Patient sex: M
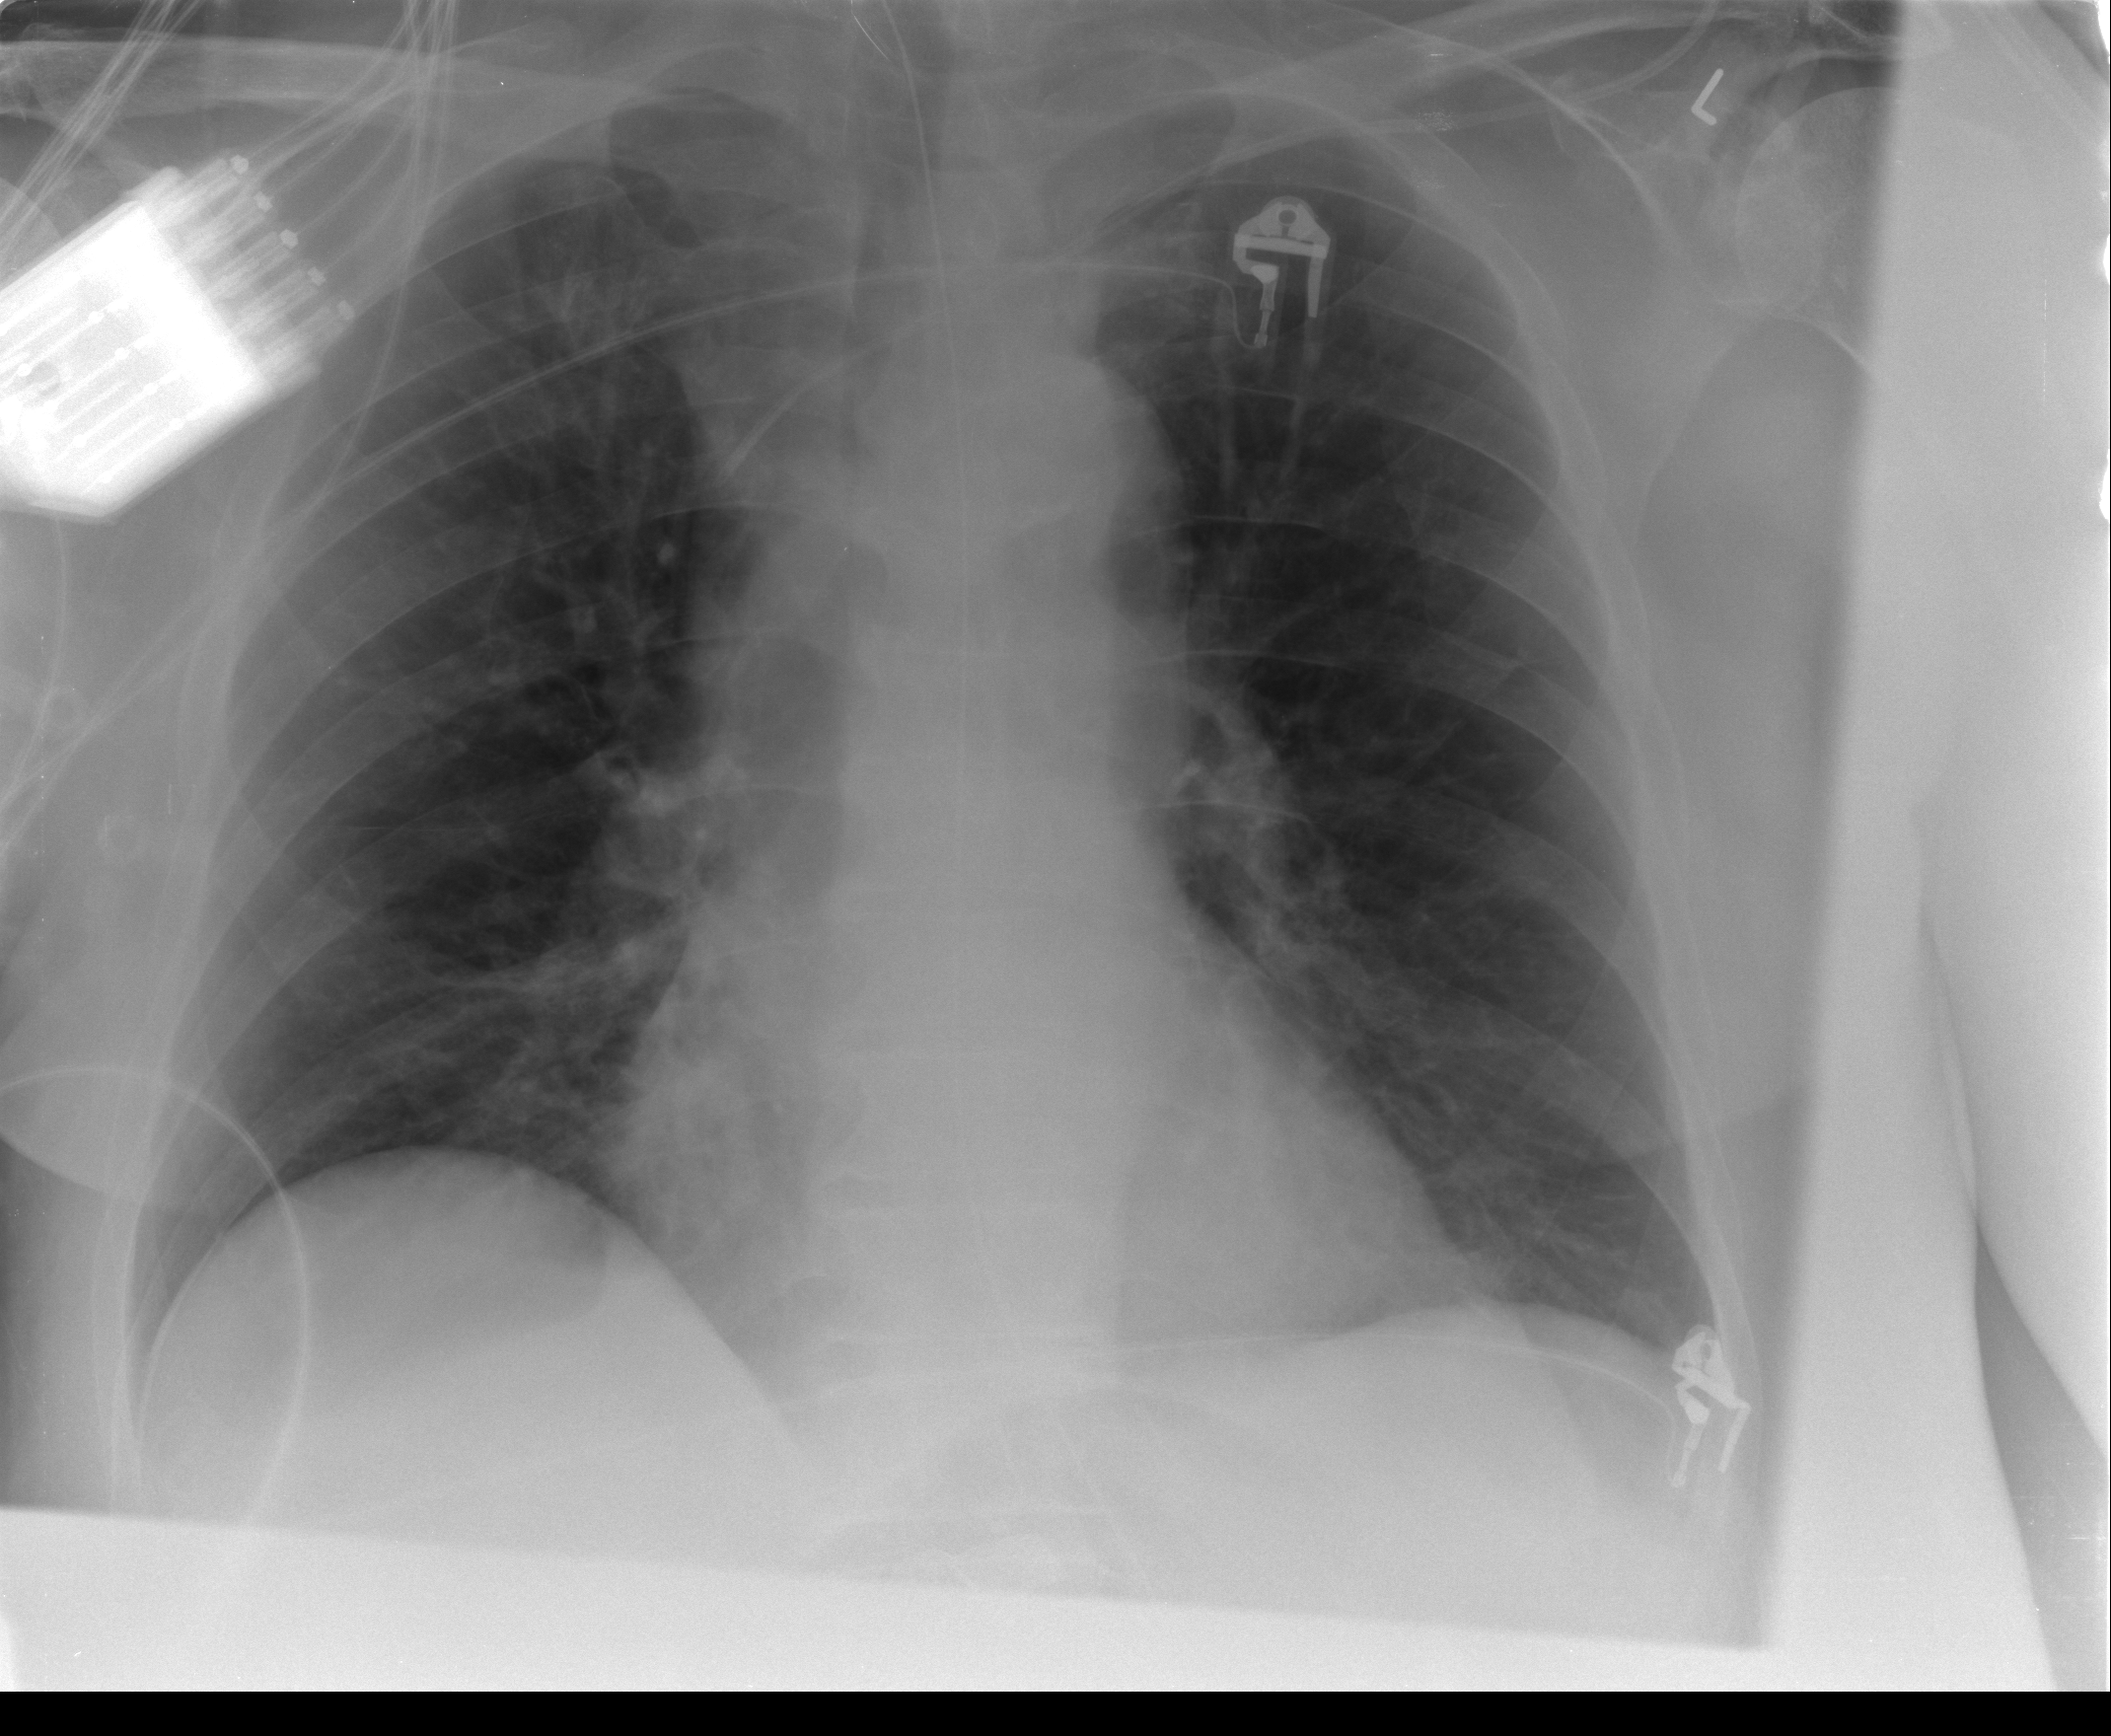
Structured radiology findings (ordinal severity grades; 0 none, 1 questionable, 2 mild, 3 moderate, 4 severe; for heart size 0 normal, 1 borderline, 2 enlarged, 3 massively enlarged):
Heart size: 0
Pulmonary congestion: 1
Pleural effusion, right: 0
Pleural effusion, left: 0
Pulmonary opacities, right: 0
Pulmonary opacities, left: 0
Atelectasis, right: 2
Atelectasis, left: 2